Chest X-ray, AP view. Patient: 69 years old, sex F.
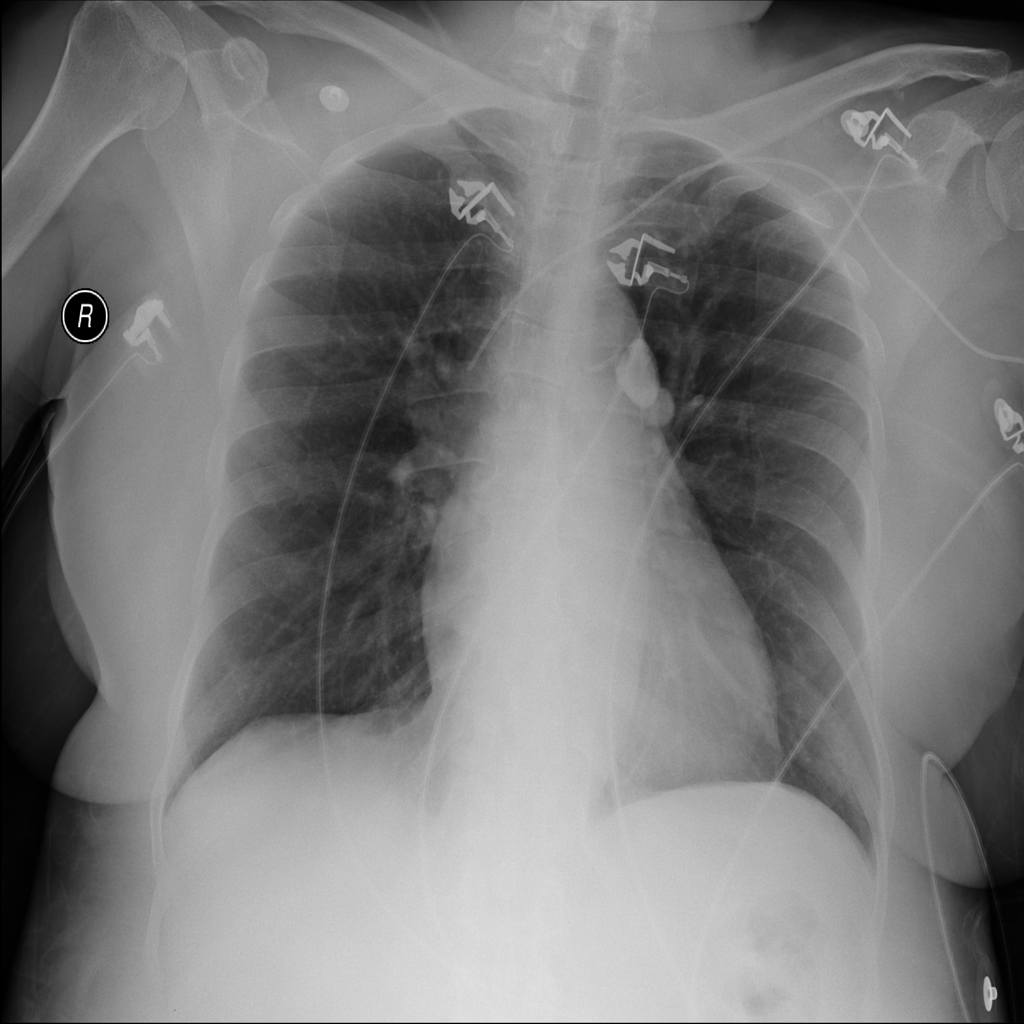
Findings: No Finding